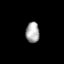
Tissue: prostate
Cell type: T cells
Senescence score: 0.3313
Nuclear area (px): 275
Mean DAPI intensity: 168.793